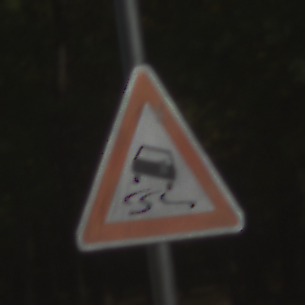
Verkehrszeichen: SchleuderOderRutschgefahr
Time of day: MorningAfternoon
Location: Outdoor (Suburban)
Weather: Clear
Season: NotSpecified
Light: Natural